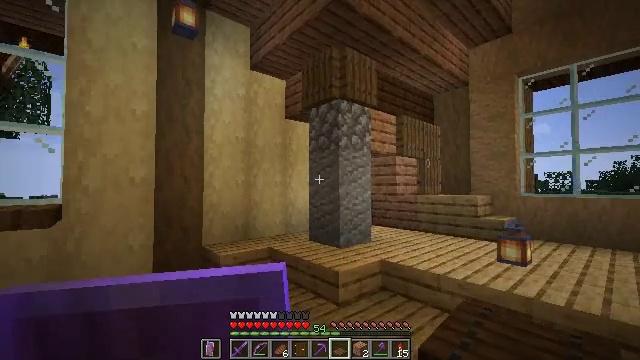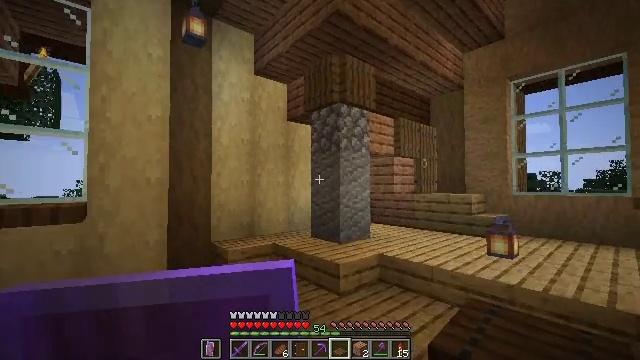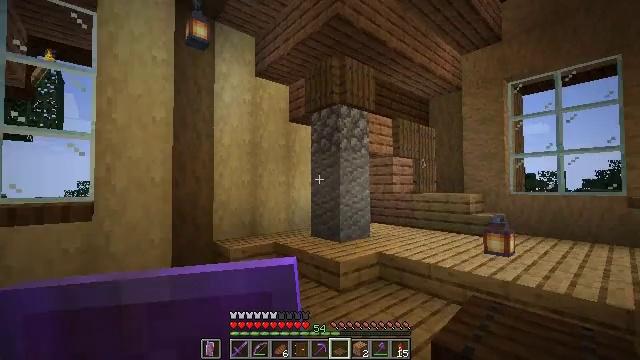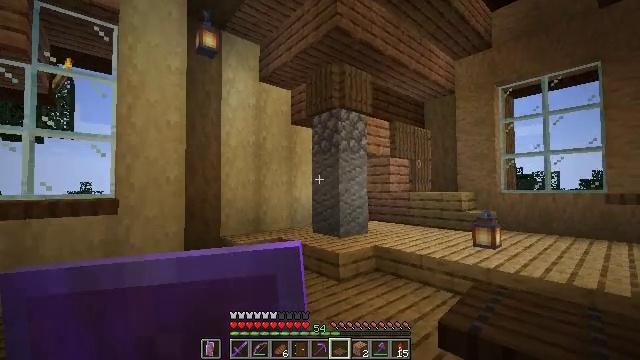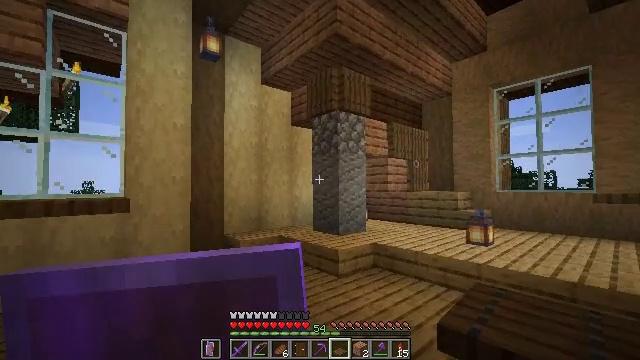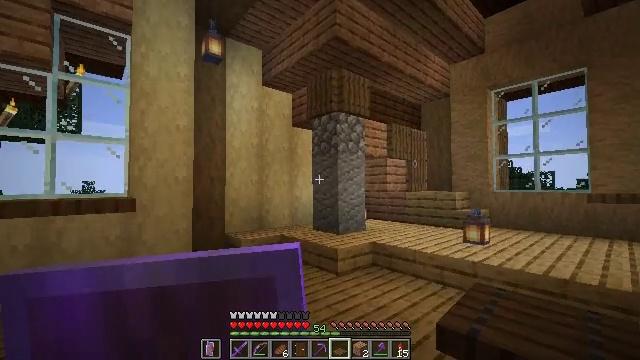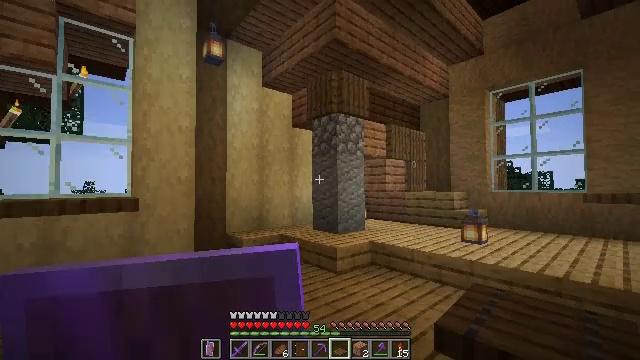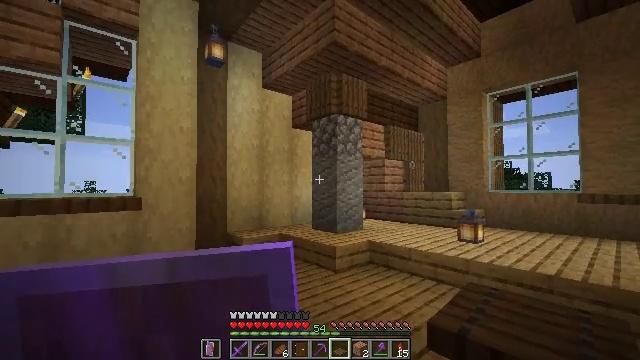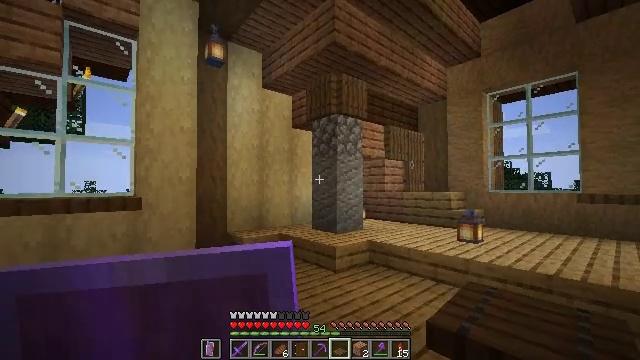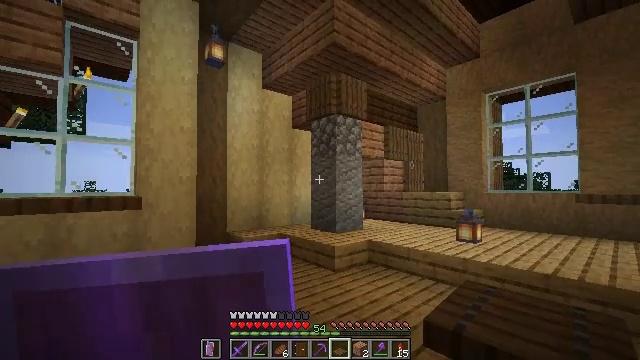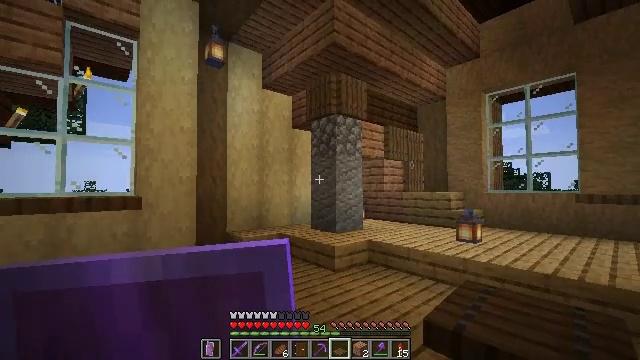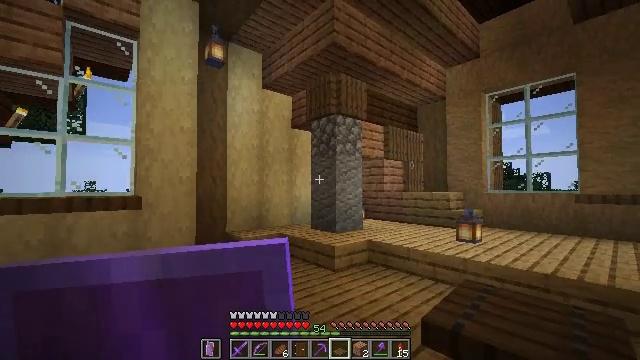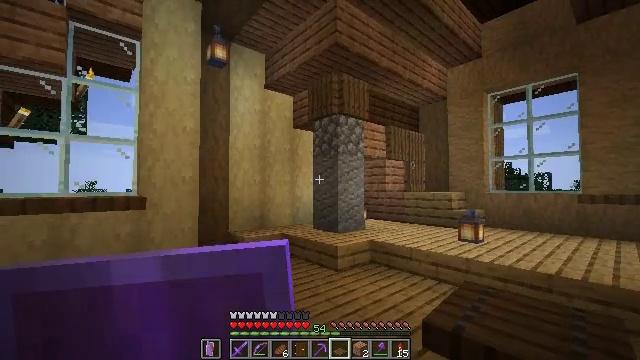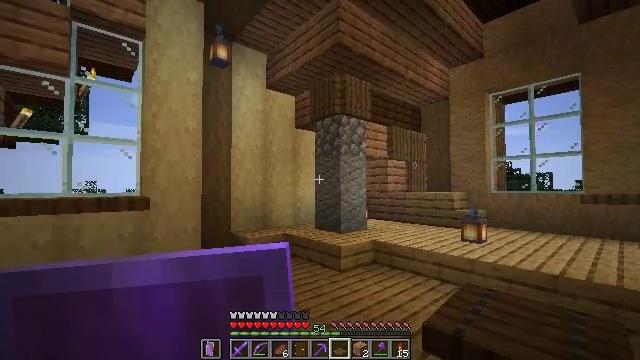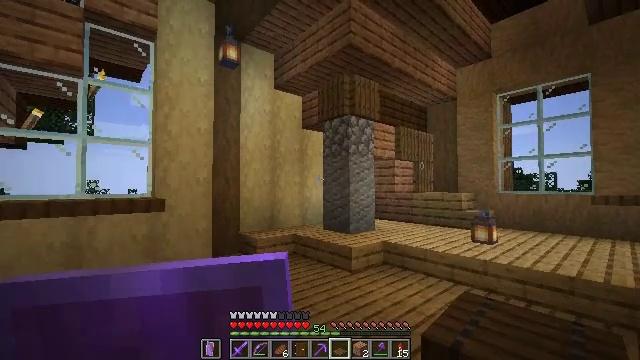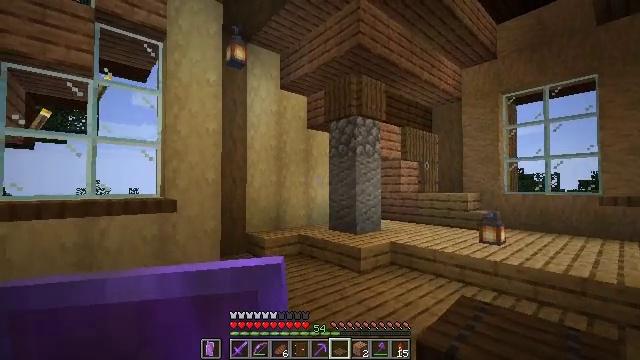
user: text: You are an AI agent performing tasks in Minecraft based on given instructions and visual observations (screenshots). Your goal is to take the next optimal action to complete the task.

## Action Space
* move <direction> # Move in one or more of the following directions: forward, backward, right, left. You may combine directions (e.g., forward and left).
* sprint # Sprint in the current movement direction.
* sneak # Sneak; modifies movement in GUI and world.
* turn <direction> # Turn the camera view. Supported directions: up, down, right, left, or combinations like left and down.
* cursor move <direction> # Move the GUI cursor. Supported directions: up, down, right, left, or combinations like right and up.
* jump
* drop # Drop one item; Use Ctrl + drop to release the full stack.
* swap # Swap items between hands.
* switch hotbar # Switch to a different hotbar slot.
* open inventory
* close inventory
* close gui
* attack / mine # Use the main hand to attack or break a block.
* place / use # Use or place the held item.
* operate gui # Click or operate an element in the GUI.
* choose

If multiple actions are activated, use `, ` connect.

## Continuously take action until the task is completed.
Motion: motion action
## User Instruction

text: Left click the dark oak door to mine it.
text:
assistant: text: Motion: move back
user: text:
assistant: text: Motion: move back
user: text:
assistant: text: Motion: move back
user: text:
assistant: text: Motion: move back
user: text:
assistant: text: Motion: no_op
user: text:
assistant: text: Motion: no_op
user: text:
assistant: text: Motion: no_op
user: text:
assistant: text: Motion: no_op
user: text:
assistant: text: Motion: no_op
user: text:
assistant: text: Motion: no_op
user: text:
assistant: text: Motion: no_op
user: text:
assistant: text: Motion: move left
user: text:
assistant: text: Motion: move left
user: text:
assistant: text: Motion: move left
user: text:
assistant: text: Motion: move left
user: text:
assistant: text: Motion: move left, turn right
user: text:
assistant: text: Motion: move left, turn right
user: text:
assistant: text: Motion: move left, turn right
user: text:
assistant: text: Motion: move left, turn right
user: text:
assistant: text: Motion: move left, turn right
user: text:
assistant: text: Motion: move left, turn right
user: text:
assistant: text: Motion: move left
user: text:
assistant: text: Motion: move left, turn right
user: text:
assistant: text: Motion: move left, turn right
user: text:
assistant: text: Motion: move left, turn right
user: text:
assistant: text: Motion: move left, turn right
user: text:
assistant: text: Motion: move left, turn right
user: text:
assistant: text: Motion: move left
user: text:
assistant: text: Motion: move left
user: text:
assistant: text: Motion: move left, turn right